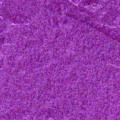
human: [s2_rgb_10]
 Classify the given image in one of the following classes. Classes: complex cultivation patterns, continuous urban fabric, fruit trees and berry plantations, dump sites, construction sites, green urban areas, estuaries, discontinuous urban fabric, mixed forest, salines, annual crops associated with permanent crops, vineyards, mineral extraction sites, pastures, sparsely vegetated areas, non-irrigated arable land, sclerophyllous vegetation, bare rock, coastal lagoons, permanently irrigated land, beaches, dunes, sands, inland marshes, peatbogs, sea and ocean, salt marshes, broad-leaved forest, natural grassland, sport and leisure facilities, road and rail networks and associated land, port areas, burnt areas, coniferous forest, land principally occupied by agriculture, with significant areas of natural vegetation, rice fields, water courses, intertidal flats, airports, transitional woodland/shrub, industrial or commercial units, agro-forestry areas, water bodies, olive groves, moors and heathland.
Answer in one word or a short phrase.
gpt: sea and ocean